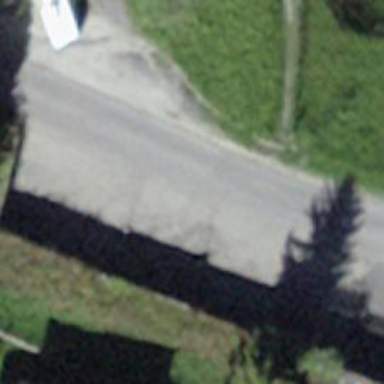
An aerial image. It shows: Asphalt road in residential area.